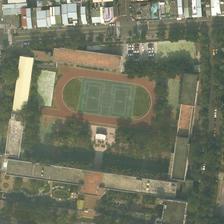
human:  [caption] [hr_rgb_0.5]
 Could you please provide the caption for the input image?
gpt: a playground is surrounded by many green plants and buildings .

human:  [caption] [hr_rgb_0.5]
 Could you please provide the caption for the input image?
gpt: many buildings and green trees are around a playground .

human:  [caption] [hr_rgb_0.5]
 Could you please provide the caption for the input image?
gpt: a playground is surrounded by some trees and many buildings .

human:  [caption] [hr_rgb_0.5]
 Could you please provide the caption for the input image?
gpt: the playground is huge and standard, surrounded by trees, and in the corner can we faintly see that there is a basketball court .

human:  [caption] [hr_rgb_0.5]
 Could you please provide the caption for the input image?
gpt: a playground is surrounded by many green plants and buildings .